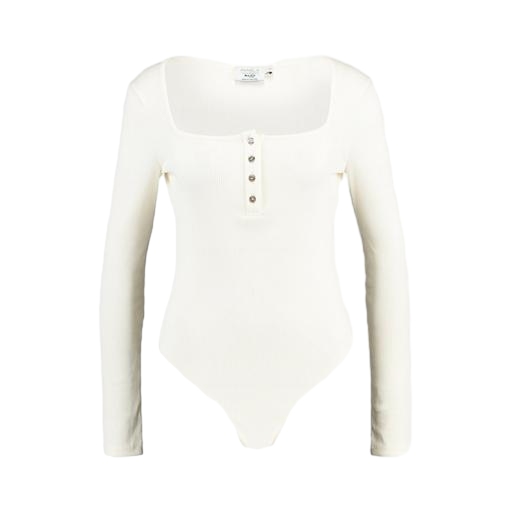
white henley long-sleeved ribbed-jersey top, only white and long sleeves, white body suit, white background